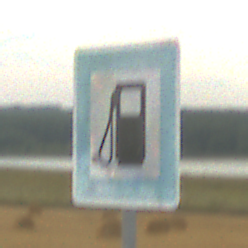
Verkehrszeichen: Tankstelle
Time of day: SunriseSunset
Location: Outdoor (RoadRail)
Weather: PartlyCloudy
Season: NotSpecified
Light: Natural